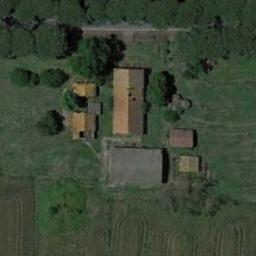
Label: residential